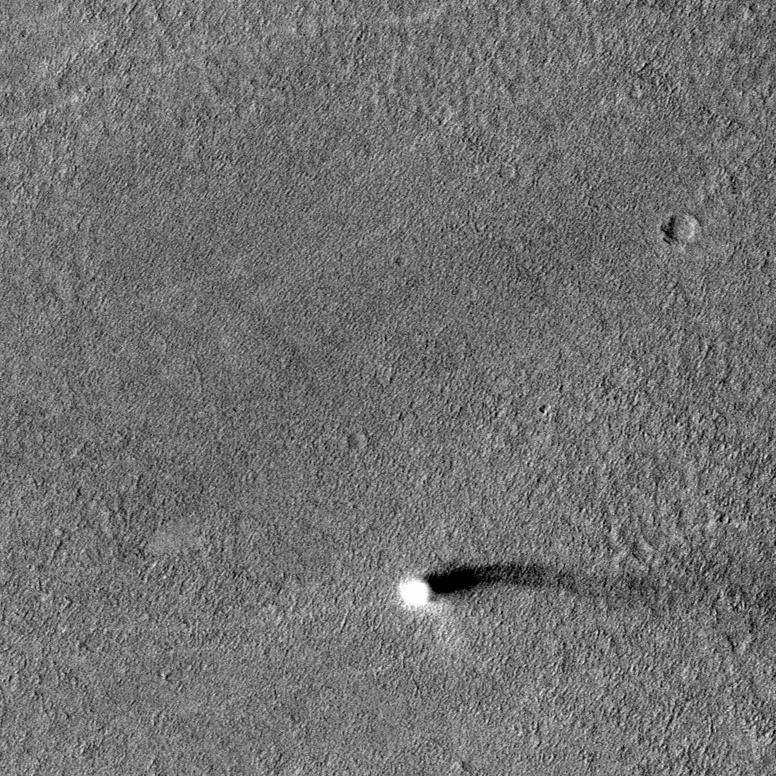
Label: dustdevil